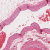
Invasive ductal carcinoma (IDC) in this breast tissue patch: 0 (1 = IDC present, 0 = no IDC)